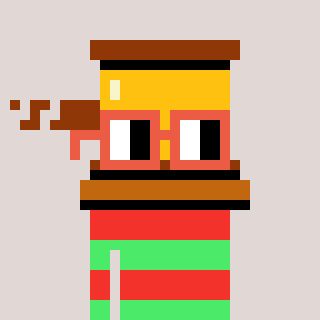
a pixel art character with square orange glasses, a gavel-shaped head and a teal-colored body on a warm background